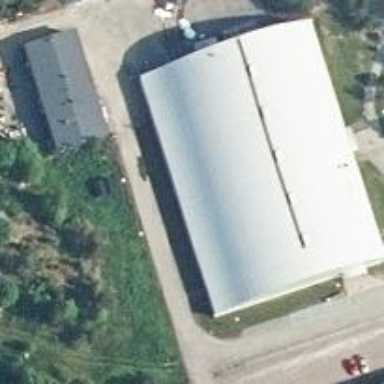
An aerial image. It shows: Sports center specifically for curling on leisure land.